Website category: book
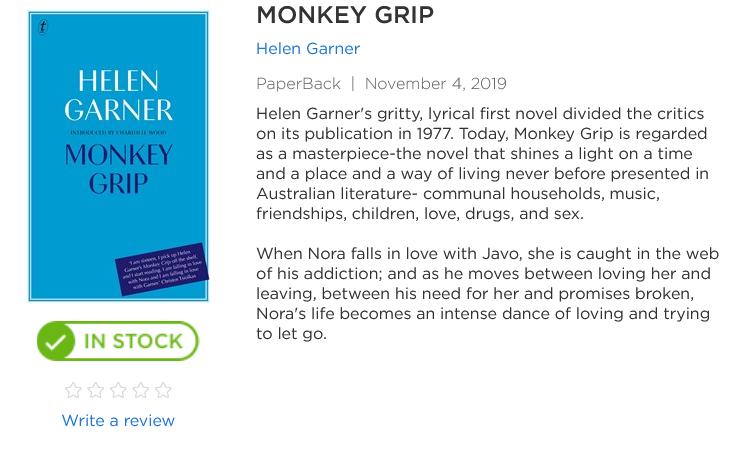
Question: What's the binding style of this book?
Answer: PaperBack

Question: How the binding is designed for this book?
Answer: PaperBack

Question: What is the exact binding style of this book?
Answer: PaperBack

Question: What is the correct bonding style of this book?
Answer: PaperBack

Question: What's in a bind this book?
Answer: PaperBack

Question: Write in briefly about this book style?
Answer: PaperBack

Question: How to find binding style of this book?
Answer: PaperBack

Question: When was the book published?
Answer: November 4, 2019

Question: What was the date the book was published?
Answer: November 4, 2019

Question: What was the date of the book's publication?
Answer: November 4, 2019

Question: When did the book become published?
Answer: November 4, 2019

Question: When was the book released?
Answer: November 4, 2019

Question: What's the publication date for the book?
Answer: November 4, 2019